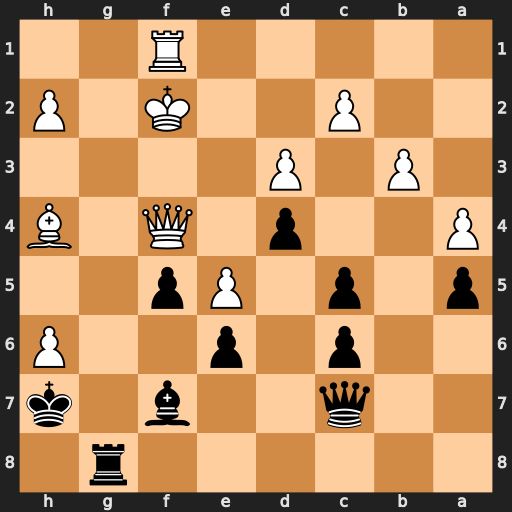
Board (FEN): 6r1/2q2b1k/2p1p2P/p1p1Pp2/P2p1Q1B/1P1P4/2P2K1P/5R2
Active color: b
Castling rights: -
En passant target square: -
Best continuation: Rg4 Qxg4 fxg4